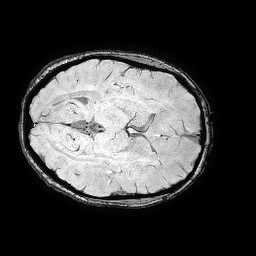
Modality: SWI
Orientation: axial
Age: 26
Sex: female
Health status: ill
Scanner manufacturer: philips
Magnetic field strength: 3 T
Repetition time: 0.031 s